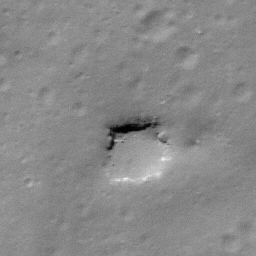
Pit: Stevinus 22
Host crater: Stevinus
Host type: impact_melt
Lunar coordinates: latitude -32.935, longitude 53.959